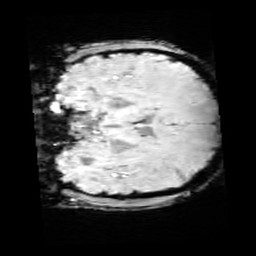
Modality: SWI
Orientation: coronal
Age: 13
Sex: female
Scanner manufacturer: siemens
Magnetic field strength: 3 T
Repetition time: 0.027 s
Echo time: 0.02 s